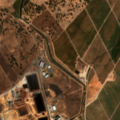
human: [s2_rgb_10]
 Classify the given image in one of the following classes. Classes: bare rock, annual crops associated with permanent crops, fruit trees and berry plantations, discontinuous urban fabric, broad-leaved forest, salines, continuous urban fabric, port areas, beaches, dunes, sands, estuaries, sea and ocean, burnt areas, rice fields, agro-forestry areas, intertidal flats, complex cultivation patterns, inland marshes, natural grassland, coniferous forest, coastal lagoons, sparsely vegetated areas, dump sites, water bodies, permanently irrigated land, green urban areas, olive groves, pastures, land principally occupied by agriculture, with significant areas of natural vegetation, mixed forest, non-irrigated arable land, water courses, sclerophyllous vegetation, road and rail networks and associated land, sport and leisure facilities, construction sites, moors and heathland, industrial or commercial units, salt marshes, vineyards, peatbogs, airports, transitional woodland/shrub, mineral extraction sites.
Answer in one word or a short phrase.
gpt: industrial or commercial units, non-irrigated arable land, permanently irrigated land, fruit trees and berry plantations, agro-forestry areas